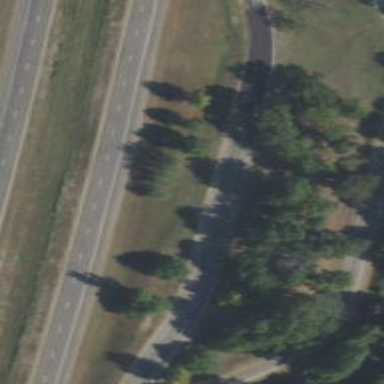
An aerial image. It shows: Rest area on the road with picnic tables.